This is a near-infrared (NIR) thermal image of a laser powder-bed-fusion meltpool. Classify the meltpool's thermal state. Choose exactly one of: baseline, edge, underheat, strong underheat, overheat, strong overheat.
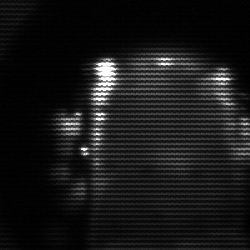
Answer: baseline